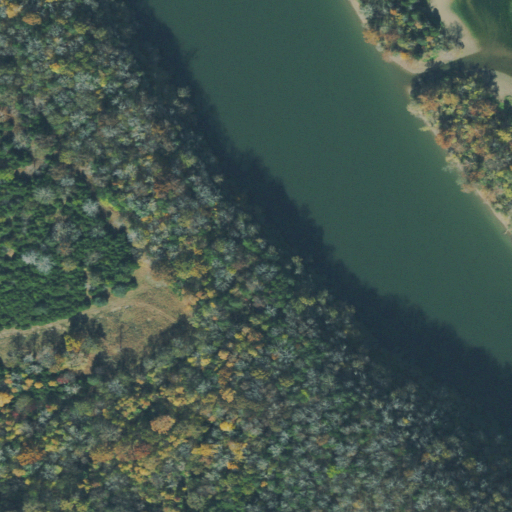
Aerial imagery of gap in Tennessee named Hogpen Gap containing deciduous forest, open water, evergreen forest, mixed forest, herbaceous wetlands, and grassland